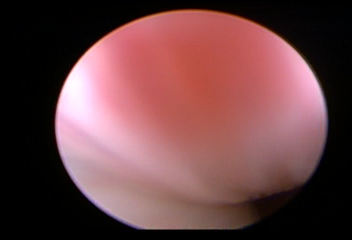
Modality: WLC
Class: Normal mucosa
Bladder cancer association: No